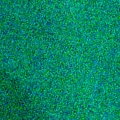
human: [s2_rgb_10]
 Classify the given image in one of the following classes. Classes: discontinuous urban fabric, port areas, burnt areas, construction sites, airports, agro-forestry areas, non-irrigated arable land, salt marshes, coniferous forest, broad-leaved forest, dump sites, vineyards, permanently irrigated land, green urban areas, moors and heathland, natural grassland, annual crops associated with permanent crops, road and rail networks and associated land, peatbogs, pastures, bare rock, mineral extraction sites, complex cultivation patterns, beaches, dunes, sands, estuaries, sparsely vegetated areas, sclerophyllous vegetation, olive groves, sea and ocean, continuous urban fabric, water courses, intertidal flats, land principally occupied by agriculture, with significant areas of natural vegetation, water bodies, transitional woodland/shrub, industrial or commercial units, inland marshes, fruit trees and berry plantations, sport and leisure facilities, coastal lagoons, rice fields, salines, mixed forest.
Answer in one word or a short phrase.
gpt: sea and ocean